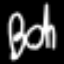
Label: squiggle